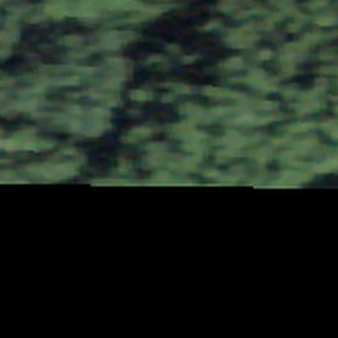
Label: other